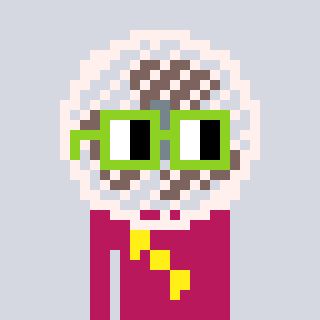
a pixel art character with square light green glasses, a fan-shaped head and a darkpink-colored body on a cool background